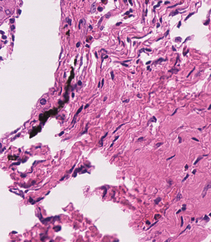
Tumor epithelial tissue: no
Tumor-associated stroma tissue: yes
Normal tissue: no